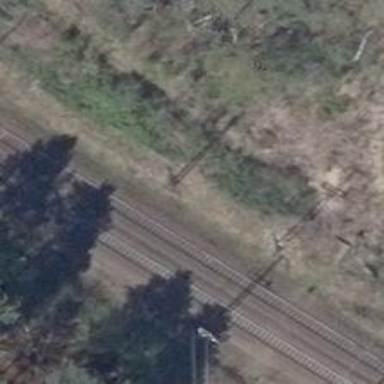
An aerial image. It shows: Railway track with contact line for electrification.